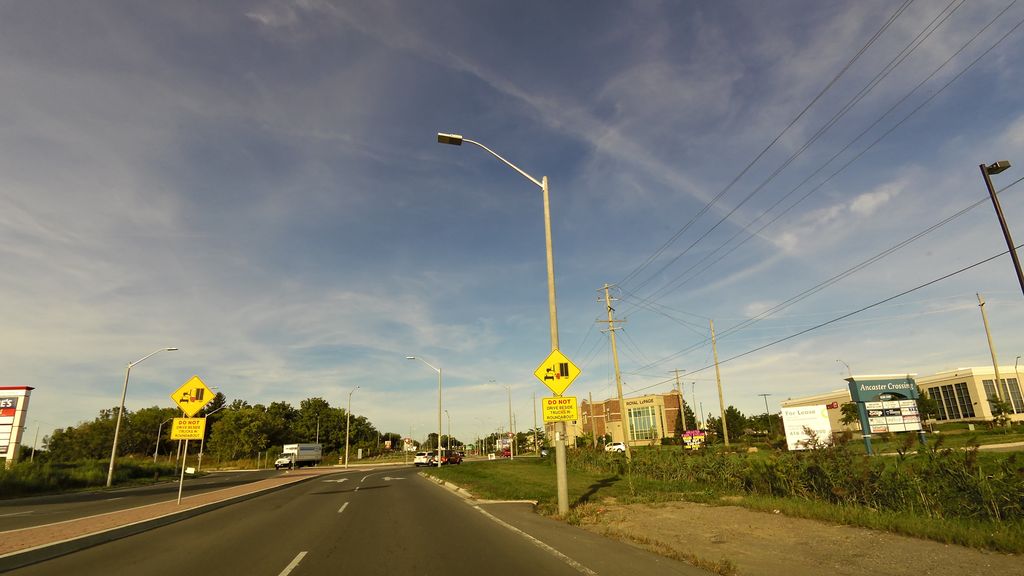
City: hamilton